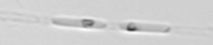
Label: Skeletonema